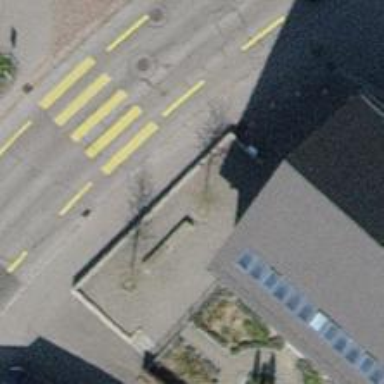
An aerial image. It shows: Concrete bench.